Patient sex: M
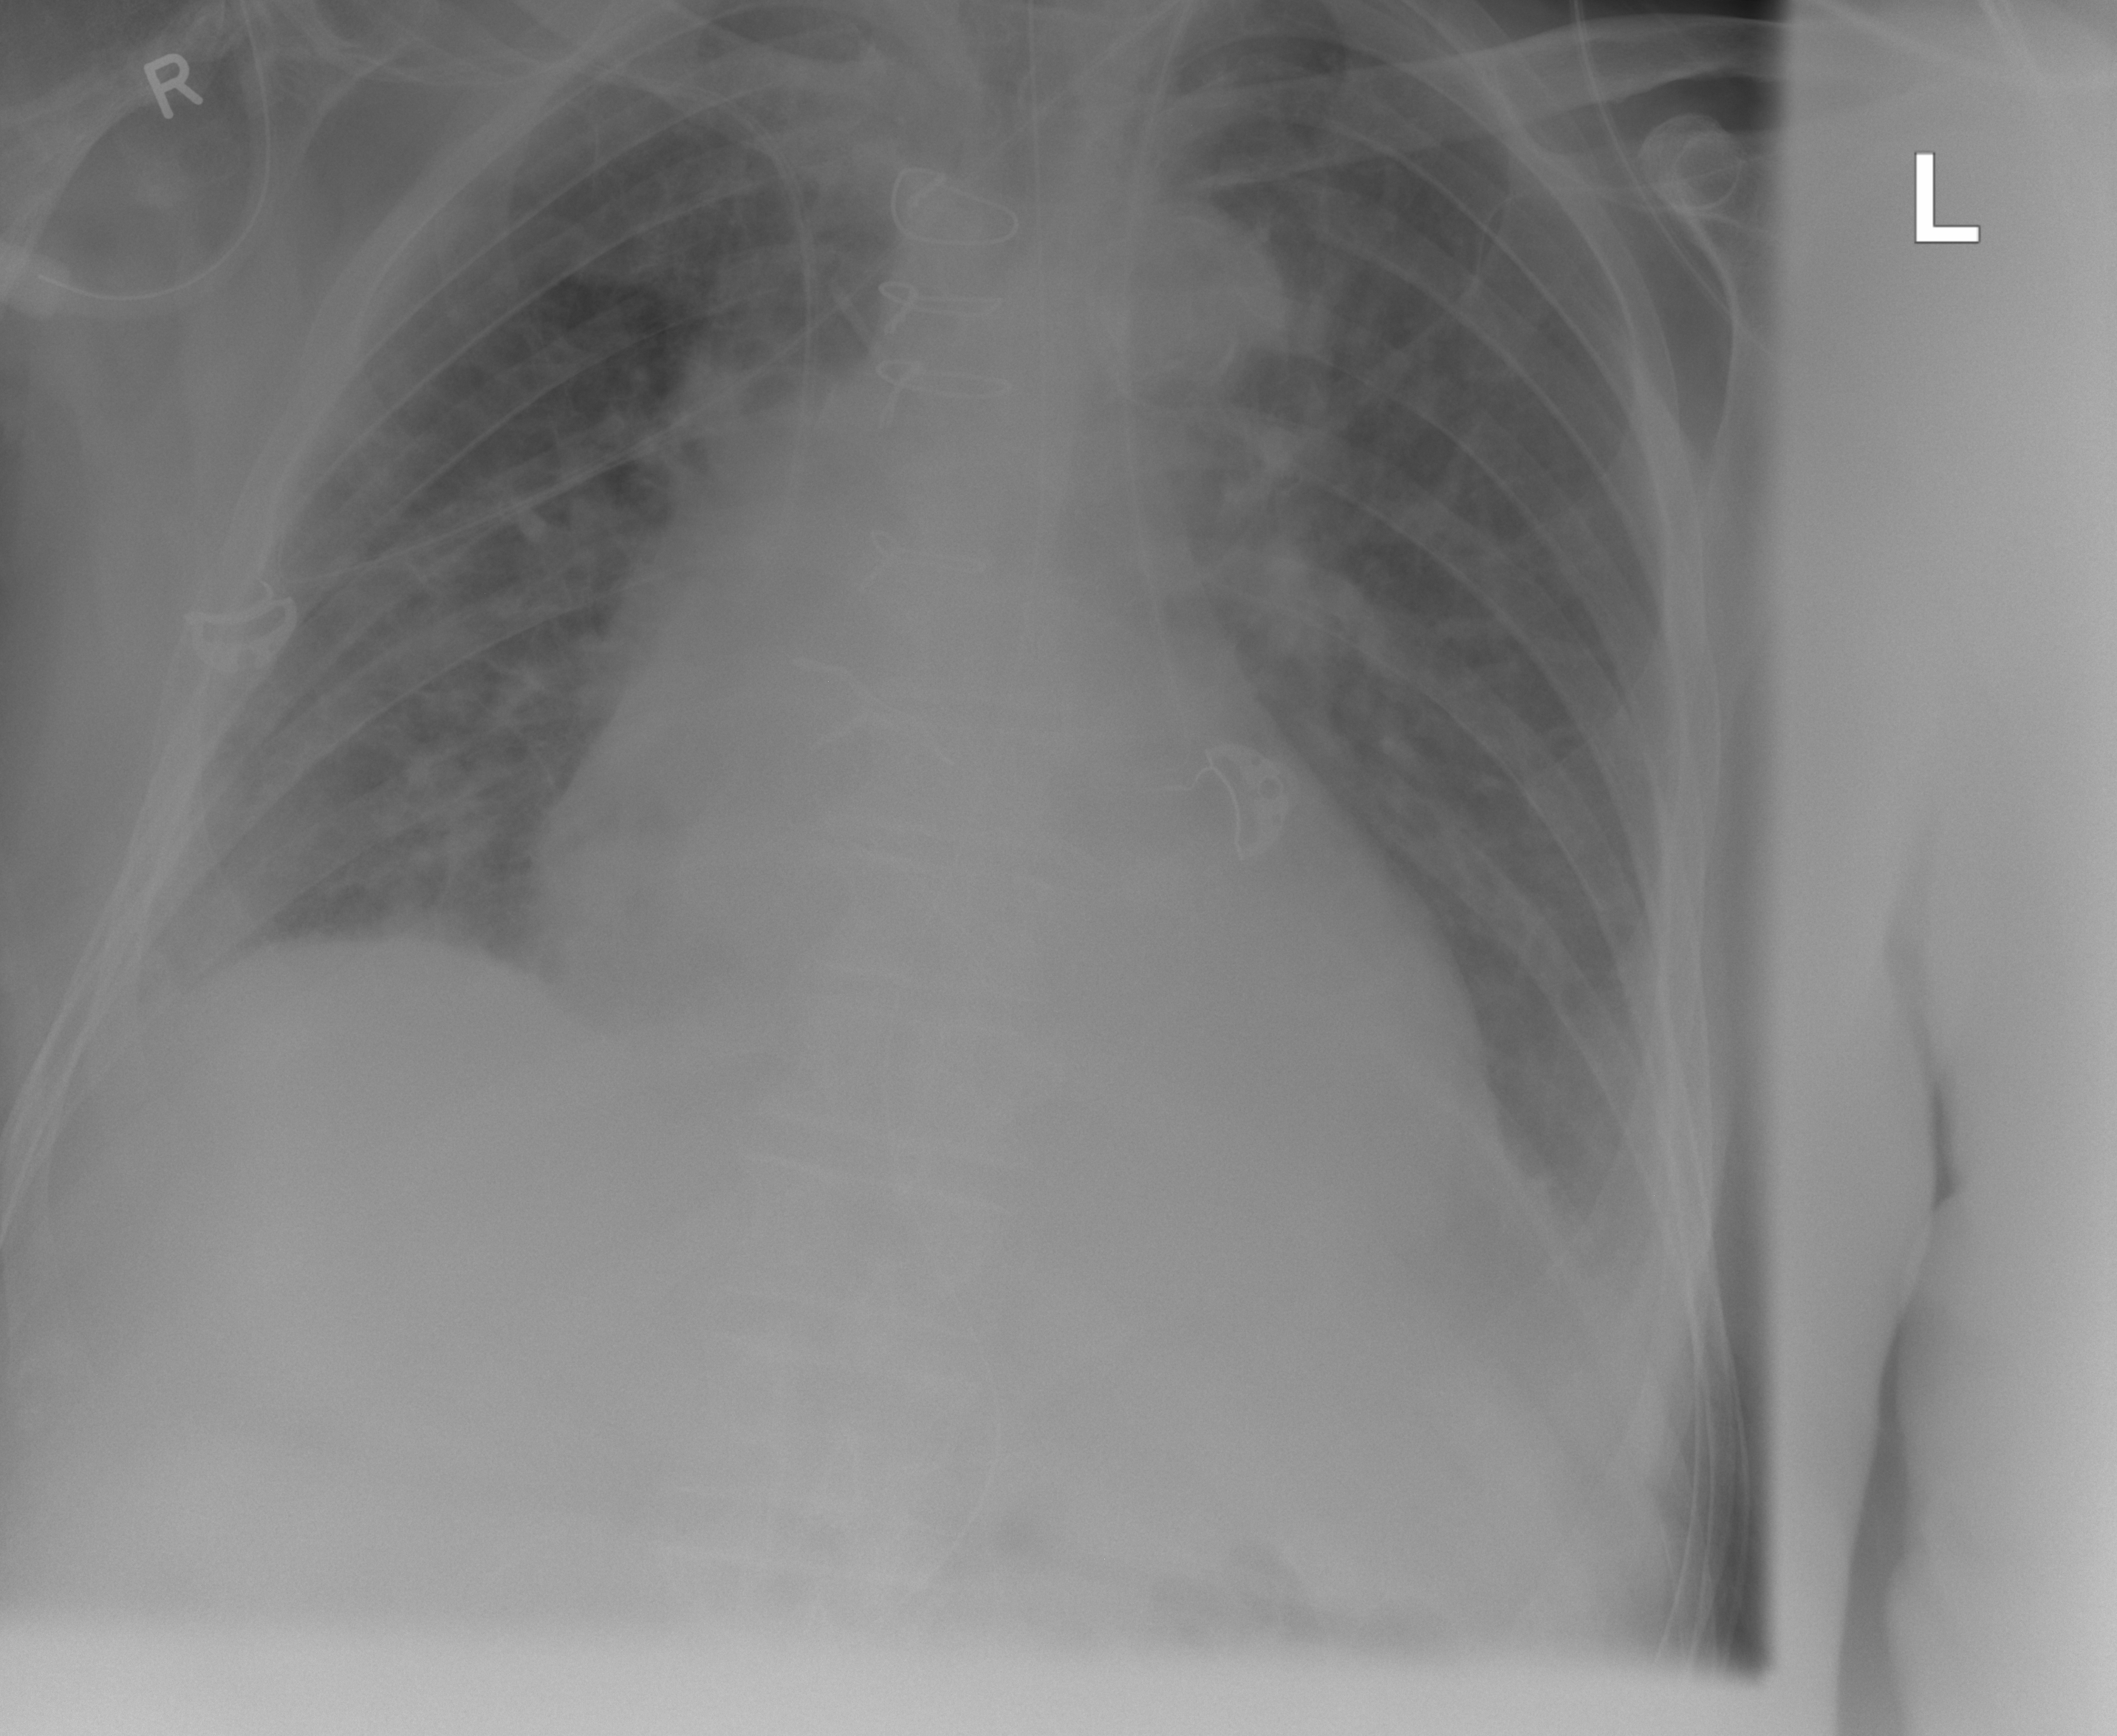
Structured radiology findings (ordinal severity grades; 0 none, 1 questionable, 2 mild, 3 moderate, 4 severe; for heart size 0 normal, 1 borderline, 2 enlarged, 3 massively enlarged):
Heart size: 2
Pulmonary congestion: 2
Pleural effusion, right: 1
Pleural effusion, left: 1
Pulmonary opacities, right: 2
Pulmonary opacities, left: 1
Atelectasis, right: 1
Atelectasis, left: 2